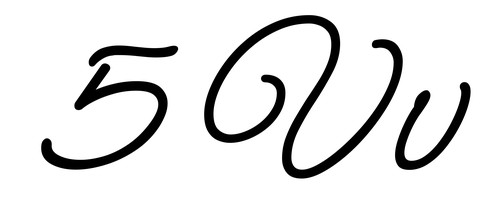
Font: MeowScript-Regular